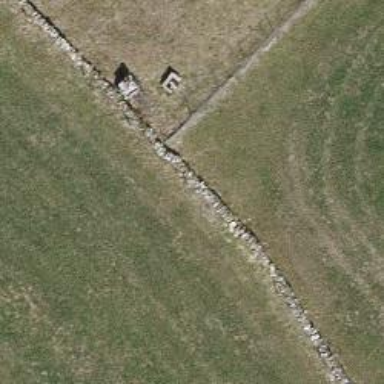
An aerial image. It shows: Dry stone wall barrier.